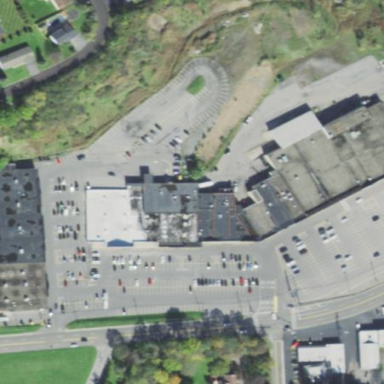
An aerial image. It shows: Retail area.